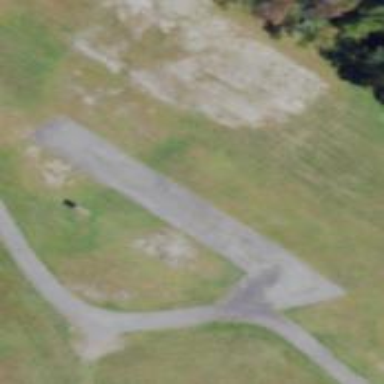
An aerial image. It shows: Image of helipad at airport.